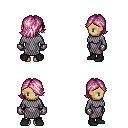
a pixel art fantasy rpg character, female body template, human, tanned skin, chain mail, metal pants, pink swoop hairstyle, metal gloves, black shoes, four views (front, back, left, right), 2x2 character sprite sheet, small pixel art, hard edges, no anti-aliasing